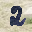
Label: 2